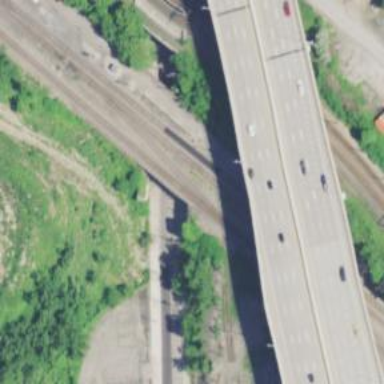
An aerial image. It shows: Railway bridge over siding railway service.